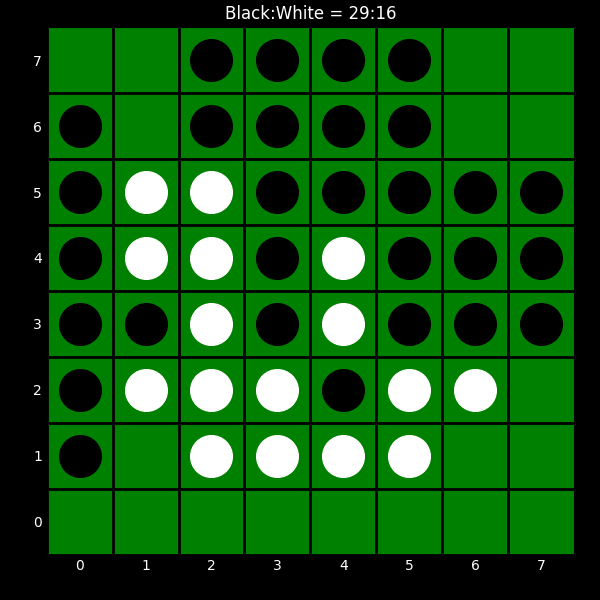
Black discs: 29
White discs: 16